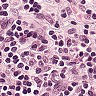
Metastatic tissue present: no